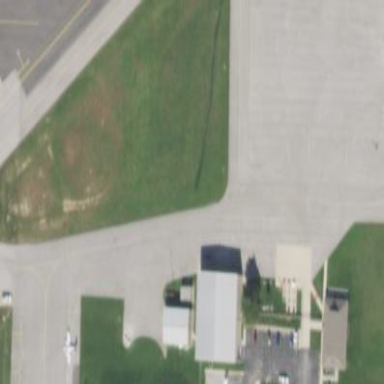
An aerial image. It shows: Apron at the airport with asphalt surface.